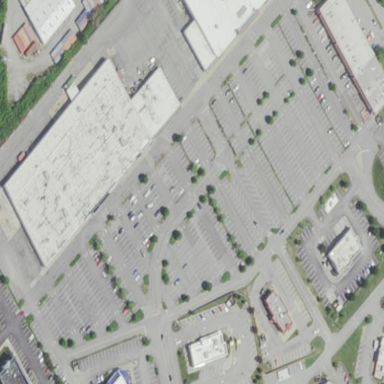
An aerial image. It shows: Retail area.